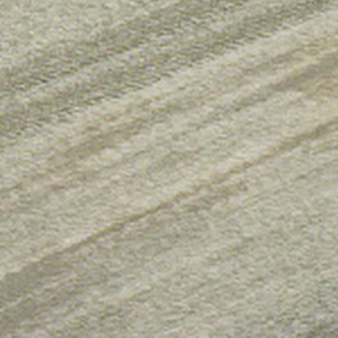
Label: other